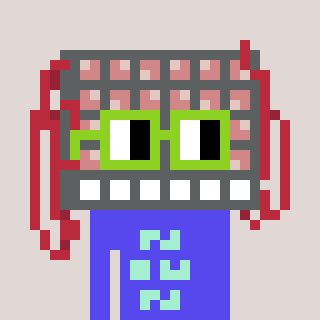
a pixel art character with square light green glasses, a turing-shaped head and a computerblue-colored body on a warm background